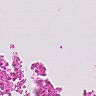
Metastatic tissue present: no